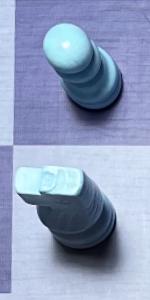
Label: Knight_White